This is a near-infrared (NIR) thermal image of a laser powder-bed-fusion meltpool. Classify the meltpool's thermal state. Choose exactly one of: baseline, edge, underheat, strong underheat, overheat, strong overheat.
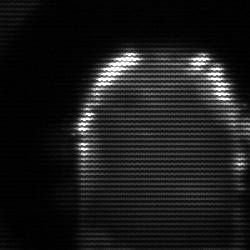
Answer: baseline